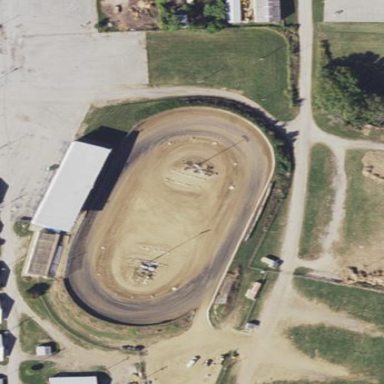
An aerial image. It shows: Motor sport raceway.